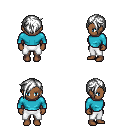
a pixel art fantasy rpg character, female body template, human, dark skin, teal long-sleeve shirt, white pants, white pixie cut hairstyle, four views (front, back, left, right), 2x2 character sprite sheet, small pixel art, hard edges, no anti-aliasing